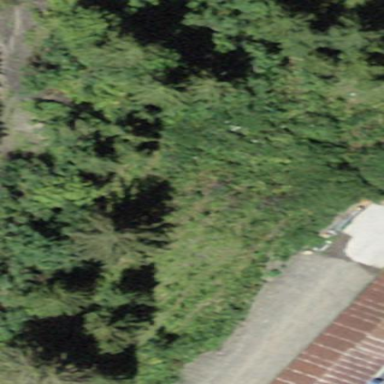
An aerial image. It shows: Forest area.